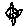
Label: fish